Question: I am using Google Place API to get suggestions of nearest position.
I have managed to get the data from the server.
I have a response from the server like this-
'''
{
"predictions" : [
{
"description" : "Australia",
"id" : "3ba963f8de67dc16df0a8de60e46418338a3181a",
"matched_substrings" : [
{
"length" : 1,
"offset" : 0
}
],
"place_id" : "ChIJ38WHZwf9KysRUhNblaFnglM",
"reference" : "CjQhAAAAlf04PlAgVJSzXXBUwZc0JGNjk5I9hsWHkvWwfuY_U4bkR3hm2lC4EN6fV4KOXr9PEhD5vhvmJOucMwDiwRaYJ0RAGhQofmdPwvnV4qHFefKAu0Anw110WQ",
"terms" : [
{
"offset" : 0,
"value" : "Australia"
}
],
"types" : [ "country", "political", "geocode" ]
},
{
"description" : "Argentina",
"id" : "dcaa0dffd352dfaaa3dc73dd1dbf3153708637ef",
"matched_substrings" : [
{
"length" : 1,
"offset" : 0
}
],
"place_id" : "ChIJZ8b99fXKvJURqA_wKpl3Lz0",
"reference" : "CjQhAAAAO1RnJcq4Dky5uLQFHCULfP6VzbklXYCiR_DDuJMJxf5wFbTXVnHM7bn7ZSlxsR7IEhC_HlGxn8JeuC2h86S2EIpSGhRddclDM07Acre3NSiTWJoClMNtKQ",
"terms" : [
{
"offset" : 0,
"value" : "Argentina"
}
],
"types" : [ "country", "political", "geocode" ]
},
{
"description" : "Austria",
"id" : "e16f8e9f2a60f60a0881c41488ff3869e4f938a4",
"matched_substrings" : [
{
"length" : 1,
"offset" : 0
}
],
"place_id" : "ChIJfyqdJZsHbUcRr8Hk3XvUEhA",
"reference" : "CiQfAAAAXX_lF6oxms4MgmajAkQabO3drGaCf04EHArvaGV3UTISEFulfBYy0rmrSxPIb1JLY_0aFJ2UqN170fR7OjOGAF3v3vZqO21i",
"terms" : [
{
"offset" : 0,
"value" : "Austria"
}
],
"types" : [ "country", "political", "geocode" ]
}
],
"status" : "OK"
}
'''
What I have done to get the data by parsing with jQuery is-
'''
$.ajax(
{
url: Auto_Complete_Link,
type: "GET",
dataType: 'jsonp',
cache: false,
crossDomain: true,
/*data: JSON.stringify(somejson),*/
success: function (response)
{
$.each(response, function(i, field)
{
console.log(field + " <=> "+ i);
});
},
error: function (xhr, status)
{
console.error("not connecting to google server");
}
});
'''
So the parsing part of the code is like it-
'''
$.each(response, function(i, field)
{
console.log(field + " <=> "+ i);
});
'''
But I am getting a error named
> Uncaught SyntaxError: Unexpected token :
Error is JSON like it-

Can anyone please help to solve this?
Thanks in advance for helping.
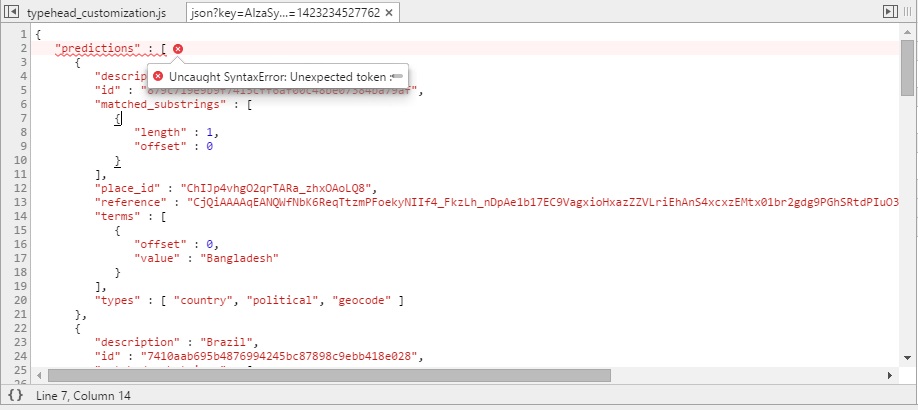
Answer: Try changing your JavaScript to:
'''
$.ajax(
{
url: Auto_Complete_Link,
type: "GET",
dataType: "json",
contentType: "application/json; charset=utf-8",
cache: false,
crossDomain: true,
success: function (response)
{
$.each(response, function(i, field)
{
console.log(field + " <=> "+ i);
});
},
error: function (xhr, status)
{
console.error("not connecting to google server");
}
});
'''